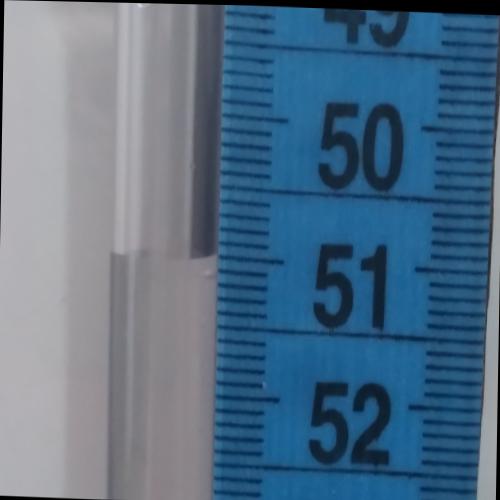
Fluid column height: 51.0 cm